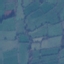
Land use / land cover: Pasture